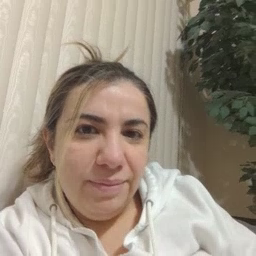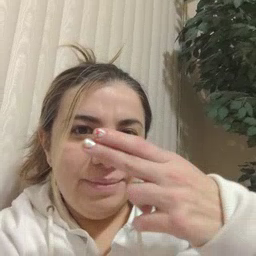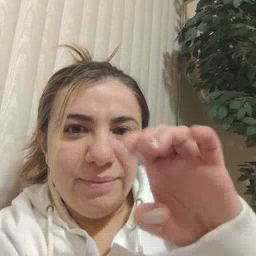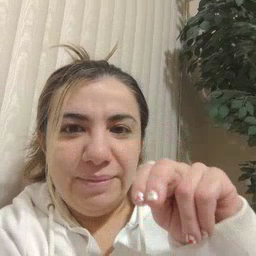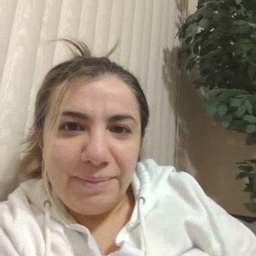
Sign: hen